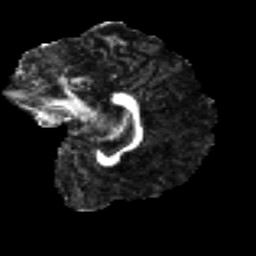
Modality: FA
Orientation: sagittal
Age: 37
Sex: male
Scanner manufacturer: ge
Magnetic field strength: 3 T
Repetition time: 7.8 s
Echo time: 0.0614 s